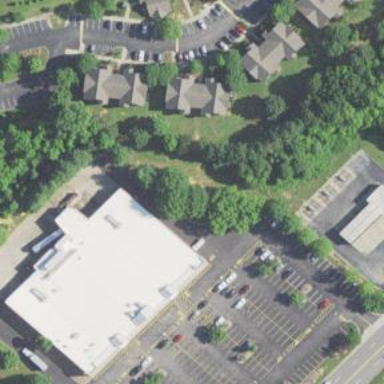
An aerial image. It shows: Supermarket building.